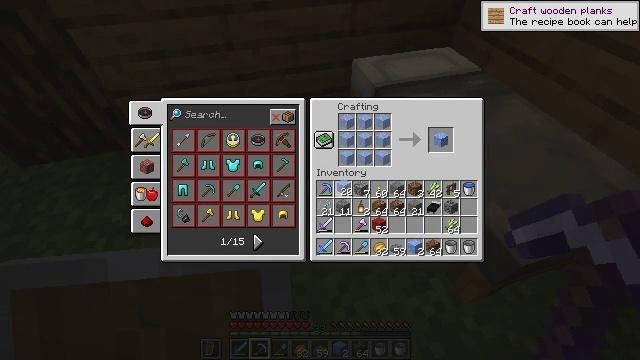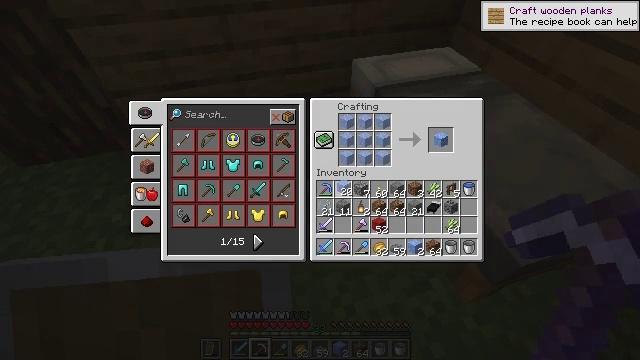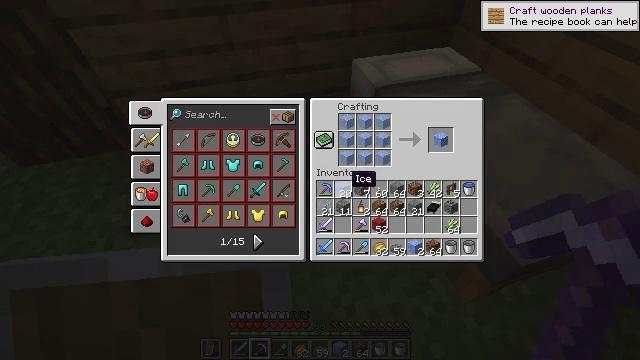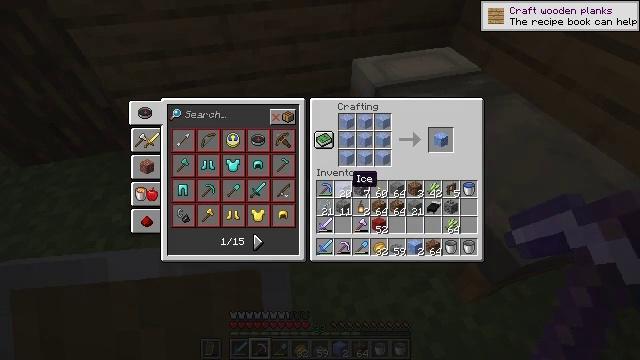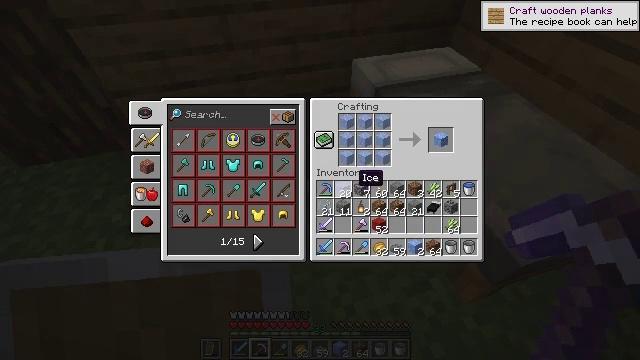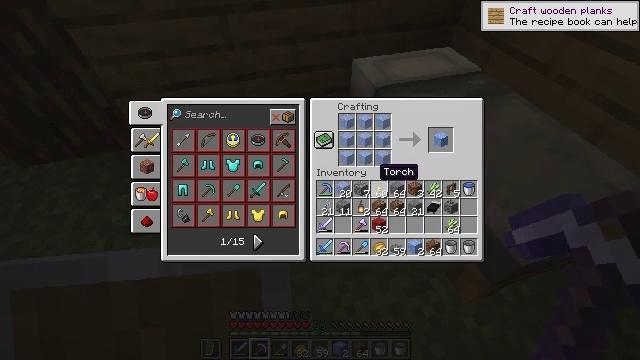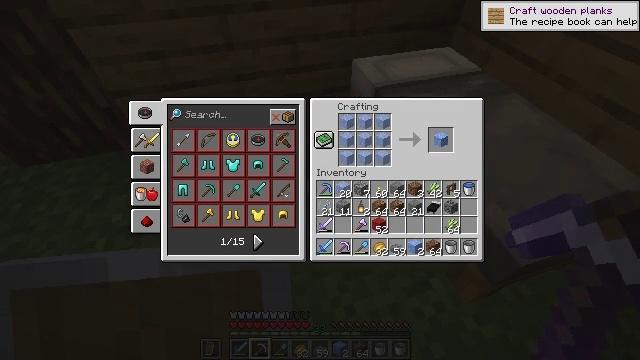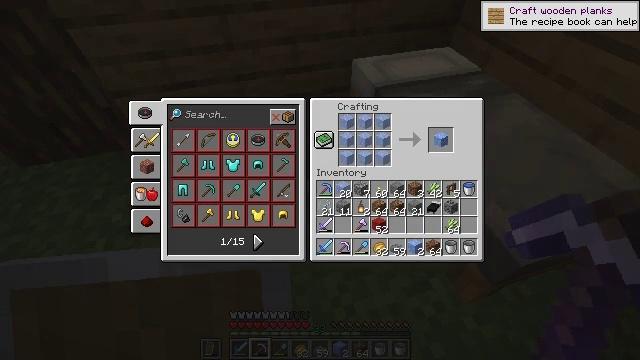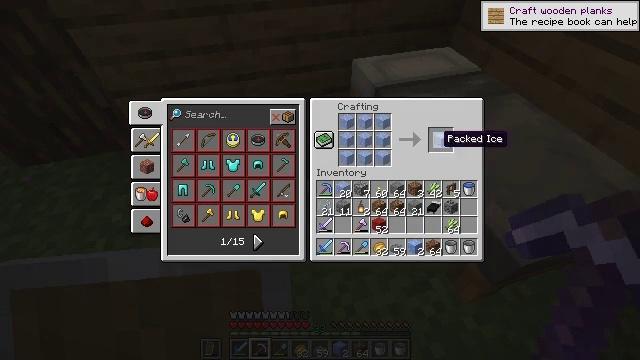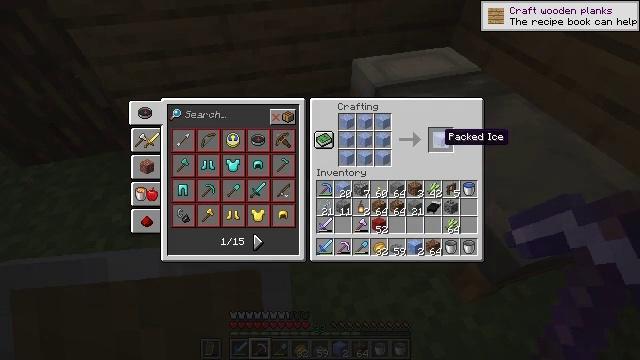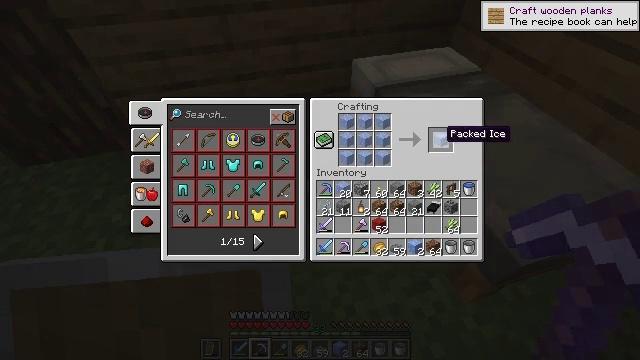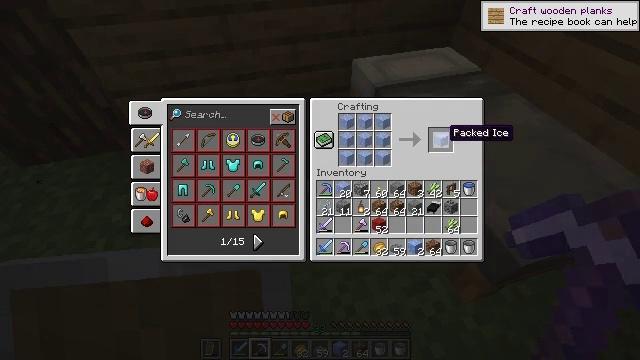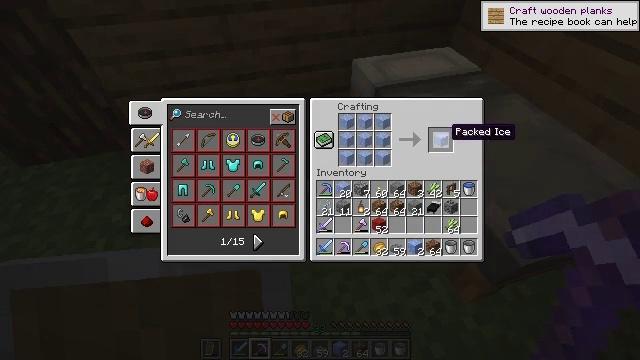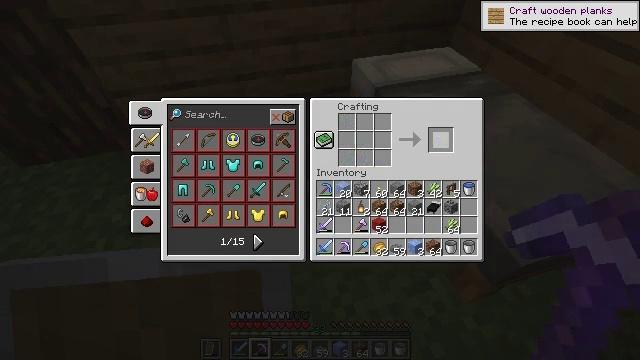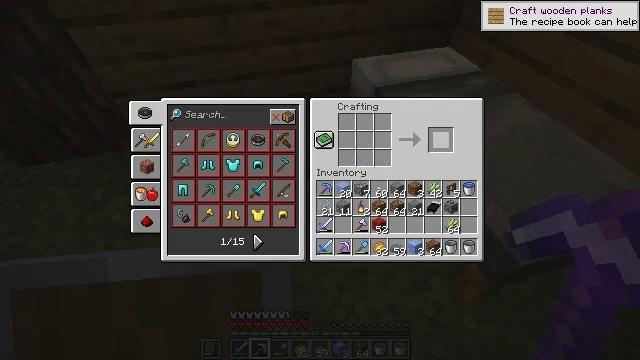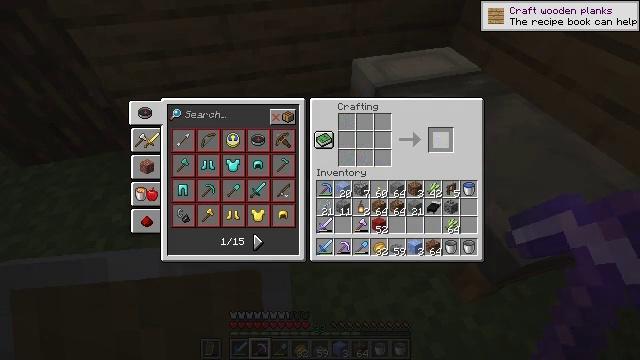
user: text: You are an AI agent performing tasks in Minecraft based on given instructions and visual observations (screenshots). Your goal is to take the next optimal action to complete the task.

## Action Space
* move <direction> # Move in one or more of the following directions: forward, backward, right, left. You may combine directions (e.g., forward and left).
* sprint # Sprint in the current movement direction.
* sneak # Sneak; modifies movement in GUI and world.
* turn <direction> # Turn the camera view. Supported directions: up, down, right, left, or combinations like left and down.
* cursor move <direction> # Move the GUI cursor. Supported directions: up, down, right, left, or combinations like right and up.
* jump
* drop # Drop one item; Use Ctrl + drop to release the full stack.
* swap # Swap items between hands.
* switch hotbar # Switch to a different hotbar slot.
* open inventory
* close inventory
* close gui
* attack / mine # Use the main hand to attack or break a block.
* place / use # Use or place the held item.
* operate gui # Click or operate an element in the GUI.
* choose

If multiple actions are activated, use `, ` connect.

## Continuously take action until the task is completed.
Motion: motion action
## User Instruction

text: Open the crafting table and arrange ice blocks to craft packed ice.
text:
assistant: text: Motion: operate gui
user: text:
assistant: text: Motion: no_op
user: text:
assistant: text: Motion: no_op
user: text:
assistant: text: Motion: no_op
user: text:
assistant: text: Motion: sneak, cursor move right
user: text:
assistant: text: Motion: sneak, cursor move right and up
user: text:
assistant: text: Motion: sneak, cursor move right and up
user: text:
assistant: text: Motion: sneak, cursor move right and up
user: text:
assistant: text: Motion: sneak
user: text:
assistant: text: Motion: sneak
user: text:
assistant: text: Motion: sneak
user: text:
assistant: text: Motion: sneak
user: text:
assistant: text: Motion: sneak, choose
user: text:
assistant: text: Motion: sneak, choose
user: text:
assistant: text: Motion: sneak, choose
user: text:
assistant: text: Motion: sneak
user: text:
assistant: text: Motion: no_op
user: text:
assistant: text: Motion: no_op